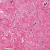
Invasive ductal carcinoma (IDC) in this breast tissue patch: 0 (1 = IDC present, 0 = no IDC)